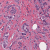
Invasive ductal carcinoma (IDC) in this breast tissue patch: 1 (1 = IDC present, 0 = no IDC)